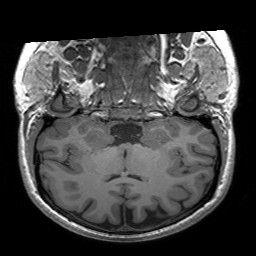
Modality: T1w
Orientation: sagittal
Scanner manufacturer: siemens
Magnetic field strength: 3 T